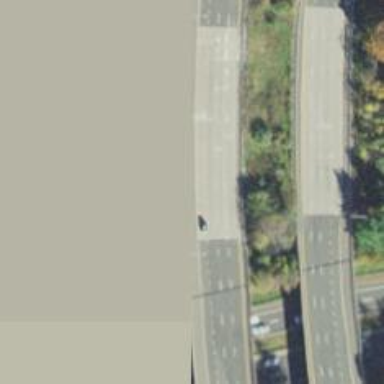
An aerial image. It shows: Motorway.